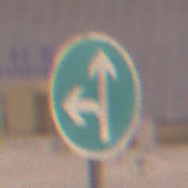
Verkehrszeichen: VorgeschriebeneFahrtrichtungGeradeausOderLinks
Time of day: Night
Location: Outdoor (Urban)
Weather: Overcast
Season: Winter
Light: Artificial